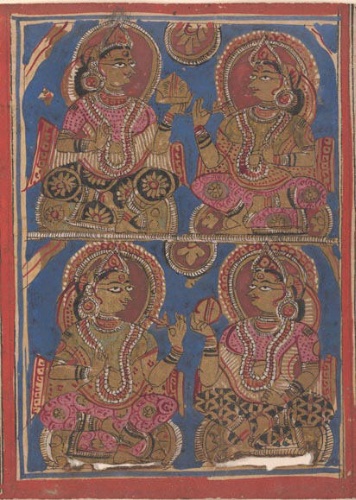
Date: 15th century
Object type: Folio
Classification: Paintings
Medium: Ink, opaque watercolor, and gold on paper
Culture: India (Gujarat)
Dimensions: Overall: 4 3/8 x 10 5/8 in. (11.1 x 27 cm)
Department: Asian Art
Credit line: Rogers Fund, 1955
Accession year: 1955
Repository: Metropolitan Museum of Art, New York, NY
Tags: Women